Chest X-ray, AP view. Patient: 43 years old, sex M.
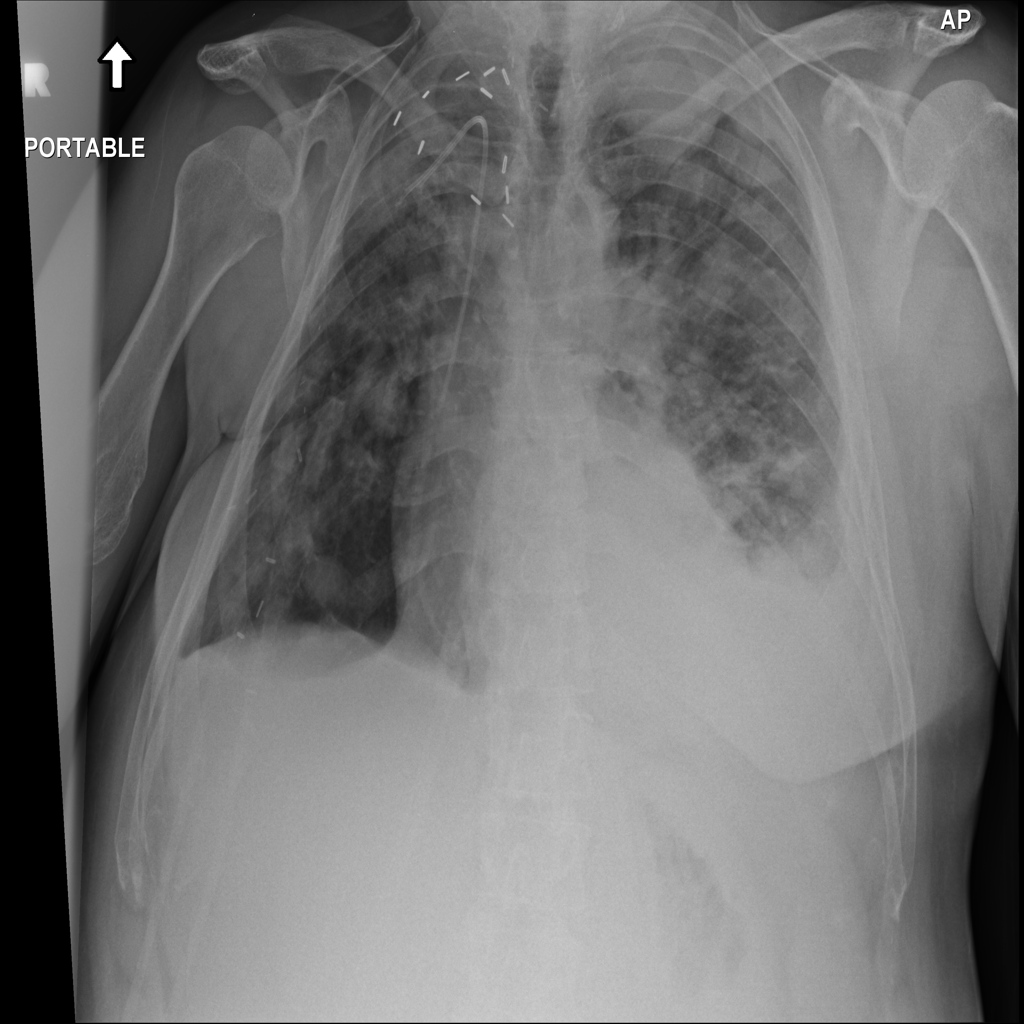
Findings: Atelectasis, Consolidation, Effusion, Mass